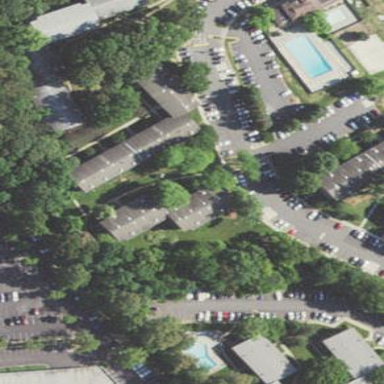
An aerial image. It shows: Image showing building with apartments.